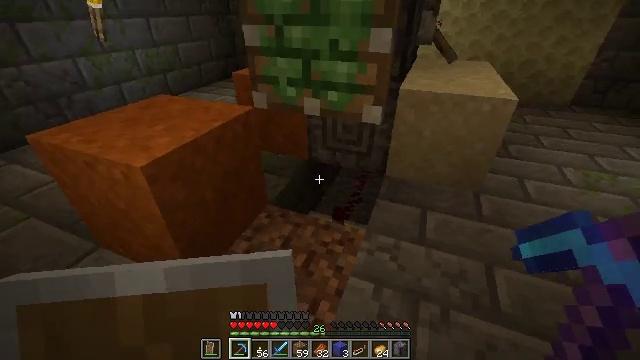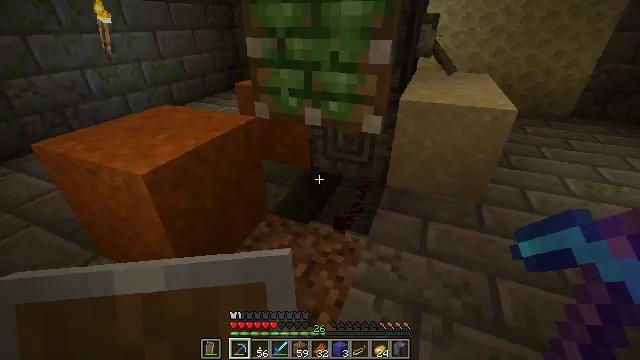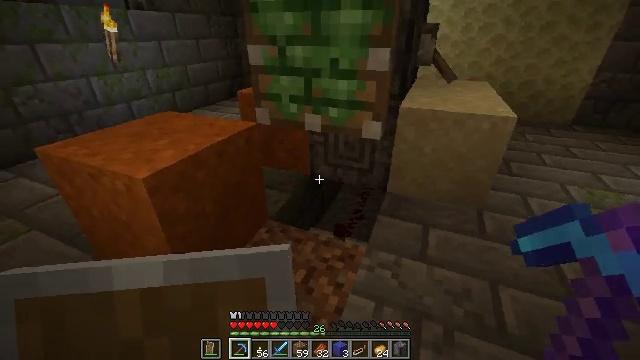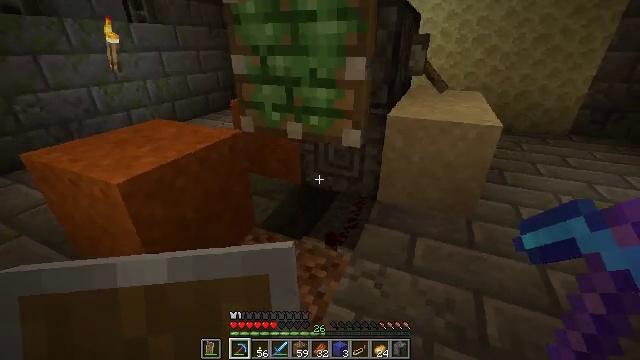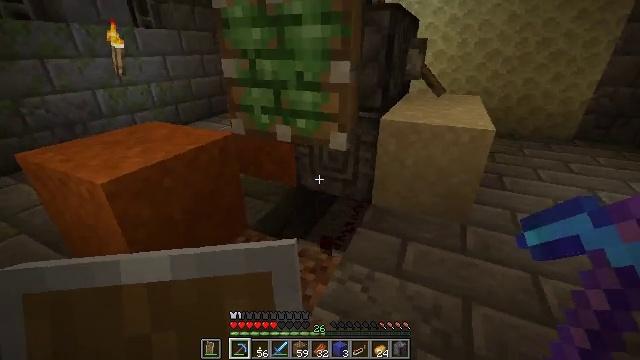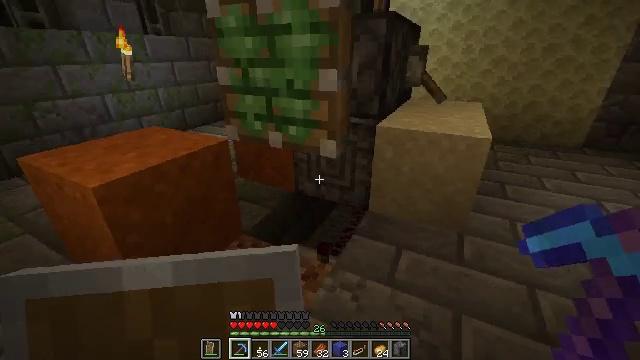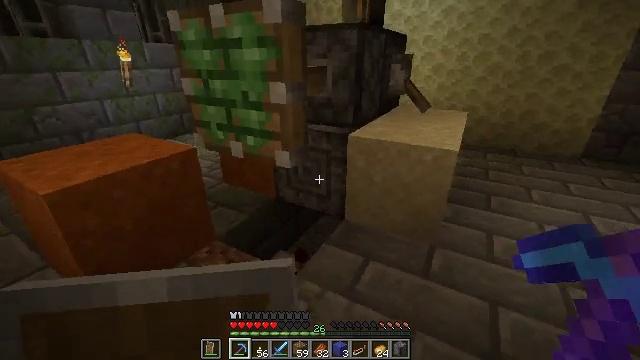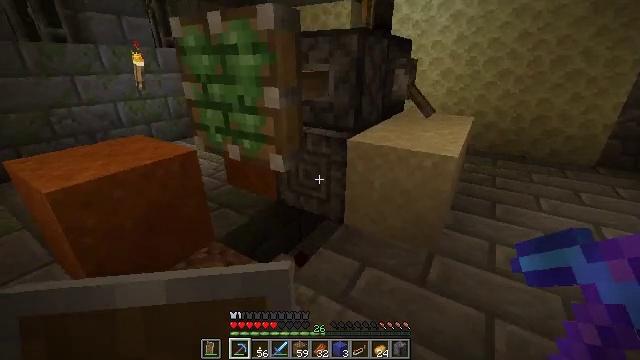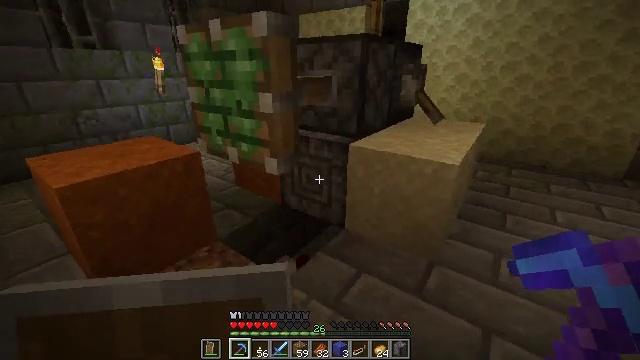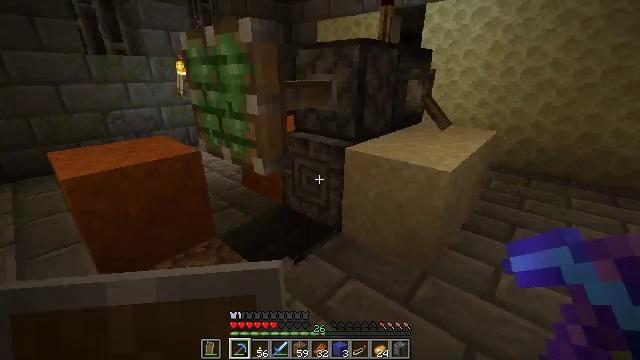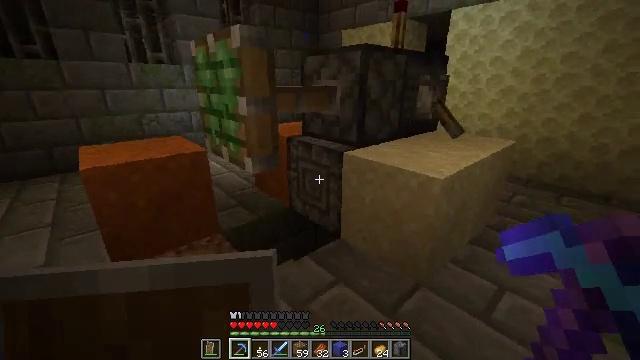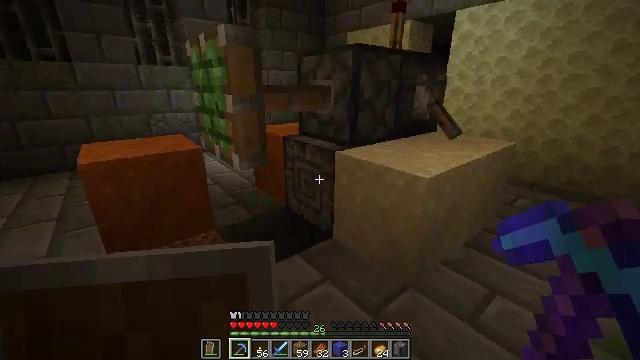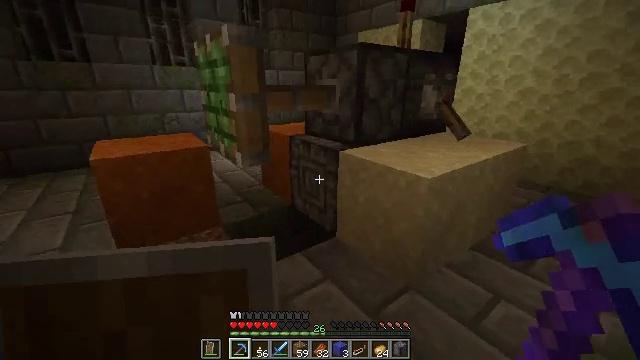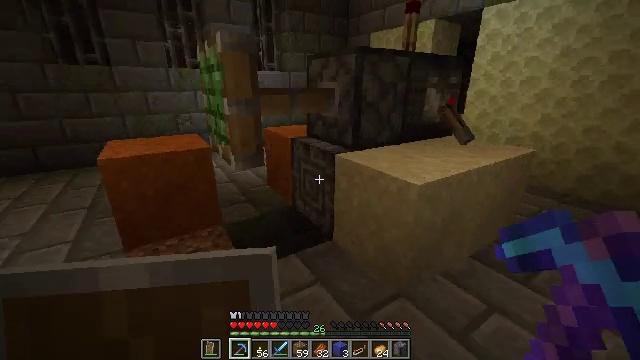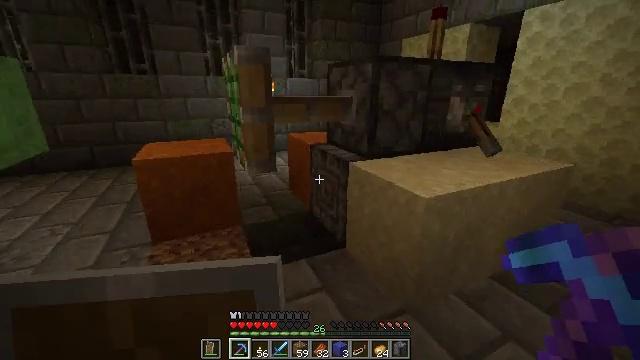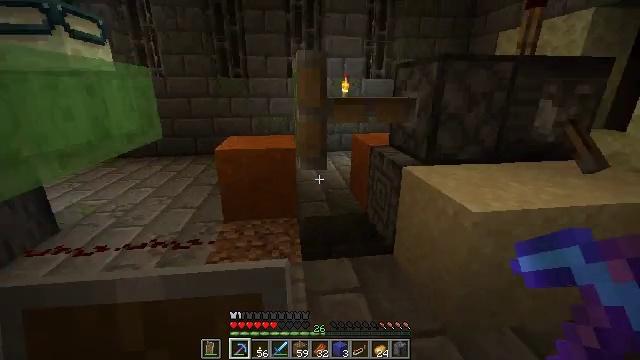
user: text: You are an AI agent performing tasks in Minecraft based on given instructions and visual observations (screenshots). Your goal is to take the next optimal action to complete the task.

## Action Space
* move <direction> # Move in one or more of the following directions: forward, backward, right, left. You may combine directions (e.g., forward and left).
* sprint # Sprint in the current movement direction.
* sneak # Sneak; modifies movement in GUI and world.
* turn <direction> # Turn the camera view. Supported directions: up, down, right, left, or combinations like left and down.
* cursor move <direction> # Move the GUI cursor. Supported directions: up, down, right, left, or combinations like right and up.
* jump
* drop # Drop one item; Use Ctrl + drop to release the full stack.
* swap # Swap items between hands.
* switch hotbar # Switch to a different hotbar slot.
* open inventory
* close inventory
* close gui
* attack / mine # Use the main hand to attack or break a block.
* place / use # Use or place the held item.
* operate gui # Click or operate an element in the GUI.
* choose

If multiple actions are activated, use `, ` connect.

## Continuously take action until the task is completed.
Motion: motion action
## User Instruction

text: Gather the sticky piston from a redstone contraption.
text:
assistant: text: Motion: turn up
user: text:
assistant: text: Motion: move right, turn up
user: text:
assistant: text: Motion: move right, turn up
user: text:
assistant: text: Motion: move right, turn left
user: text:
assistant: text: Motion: move right, turn left and up
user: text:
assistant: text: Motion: move right, turn left and up
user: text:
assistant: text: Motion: move right, turn left
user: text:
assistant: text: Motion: move right, turn left
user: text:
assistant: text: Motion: move right, turn left
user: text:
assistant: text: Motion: move right, turn left and up
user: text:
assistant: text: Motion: move right, turn left
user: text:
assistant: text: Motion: move right, turn left
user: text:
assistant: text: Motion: move right, turn left
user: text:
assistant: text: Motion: move right, turn left and up
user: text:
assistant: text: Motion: turn left
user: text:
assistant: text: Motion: turn left
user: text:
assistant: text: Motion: turn left
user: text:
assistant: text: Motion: no_op
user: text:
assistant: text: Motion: no_op
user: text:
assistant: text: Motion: no_op
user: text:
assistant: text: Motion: turn right
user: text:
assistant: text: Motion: turn right
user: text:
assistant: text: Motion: turn right
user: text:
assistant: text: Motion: turn right
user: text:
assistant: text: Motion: no_op
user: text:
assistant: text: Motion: no_op
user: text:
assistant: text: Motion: no_op
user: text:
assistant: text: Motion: no_op
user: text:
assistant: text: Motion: move right
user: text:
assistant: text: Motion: move right